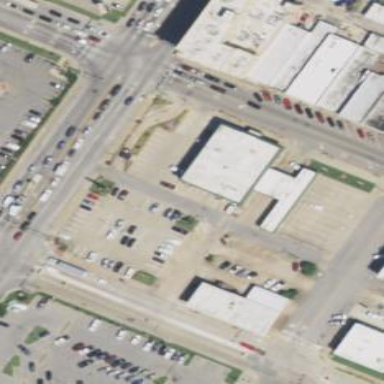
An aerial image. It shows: Bank building.